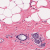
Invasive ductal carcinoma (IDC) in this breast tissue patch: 0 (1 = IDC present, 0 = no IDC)